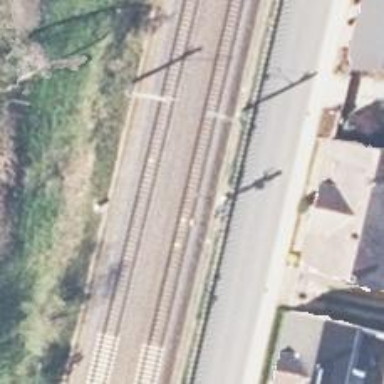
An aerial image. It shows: Railway signal with block marker train protection type.